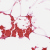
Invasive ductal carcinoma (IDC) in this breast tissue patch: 0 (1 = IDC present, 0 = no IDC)